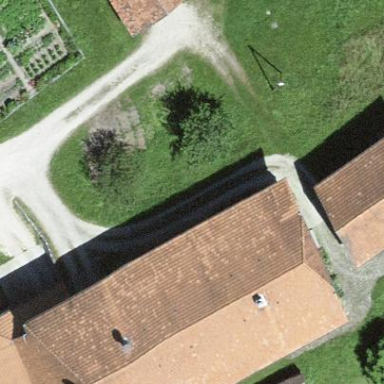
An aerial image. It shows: Farmyard area.